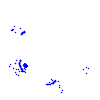
Particle: proton